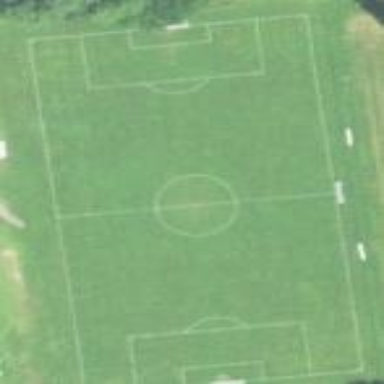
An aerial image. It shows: Soccer pitch for leisureland activities.